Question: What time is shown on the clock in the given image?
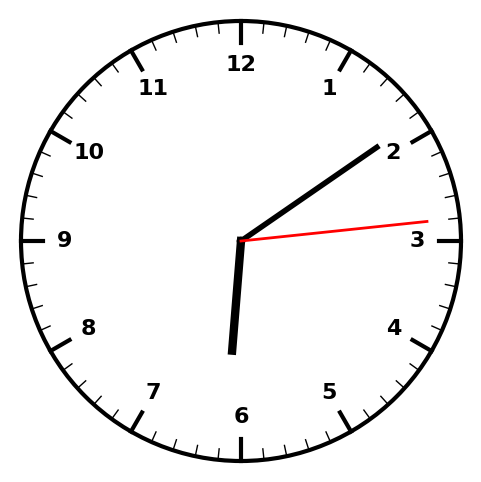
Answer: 06:09:14